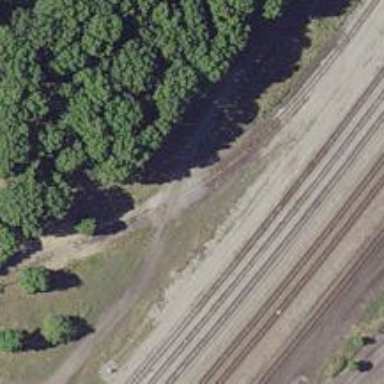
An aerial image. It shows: Rail spur service.